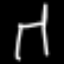
Label: chair